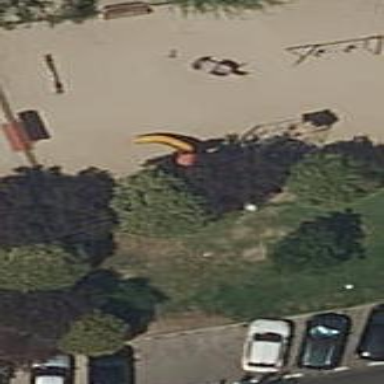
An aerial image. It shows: Playground area for leisure activities on the land.